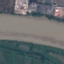
Label: River